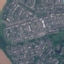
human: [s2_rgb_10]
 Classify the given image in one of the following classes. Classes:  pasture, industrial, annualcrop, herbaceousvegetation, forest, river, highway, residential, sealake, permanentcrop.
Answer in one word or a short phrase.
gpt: Residential